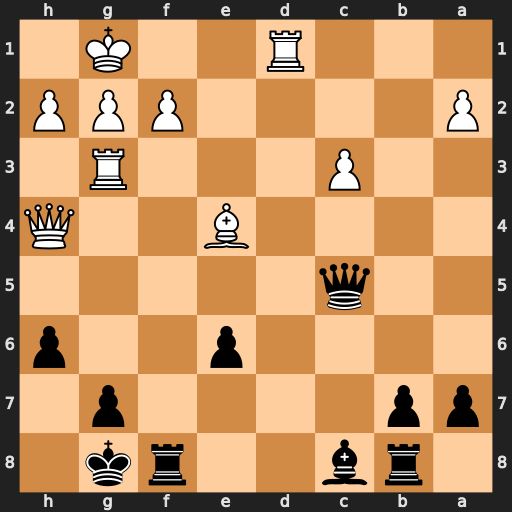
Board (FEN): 1rb2rk1/pp4p1/4p2p/2q5/4B2Q/2P3R1/P4PPP/3R2K1
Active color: b
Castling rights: -
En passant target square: -
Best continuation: Qxf2+ Kh1 Qf1+ Rxf1 Rxf1#